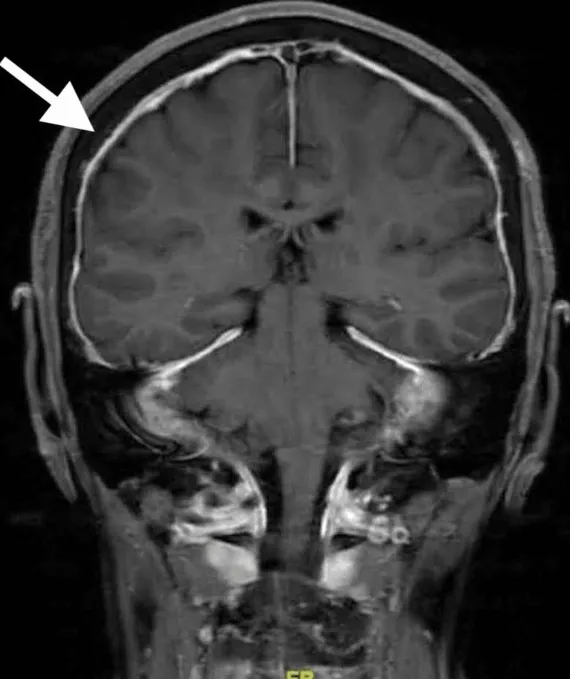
An MRI of the brain (coronal) T1 FLAIR with contrast. FLAIR: fluid-attenuated inversion recovery.
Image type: radiology (mri)